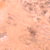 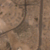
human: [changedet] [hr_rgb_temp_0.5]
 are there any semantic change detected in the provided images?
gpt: Two roads were realized in the desert.